Interaction volume radius: 5 \u00c5
Interaction volume height: 25 \u00c5
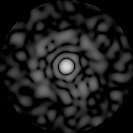
Disorder parameter: 0.8684